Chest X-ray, PA view. Patient: 27 years old, sex M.
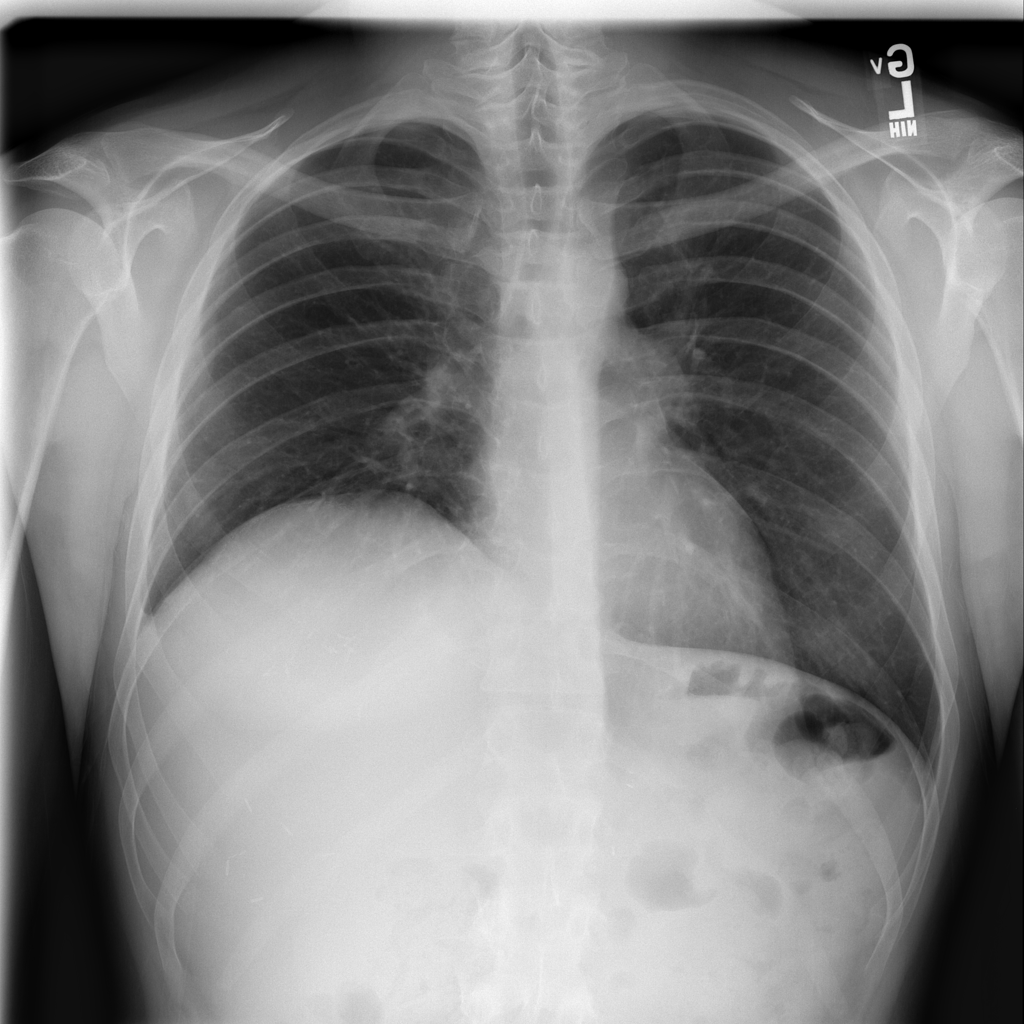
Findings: Infiltration